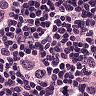
Metastatic tissue present: yes